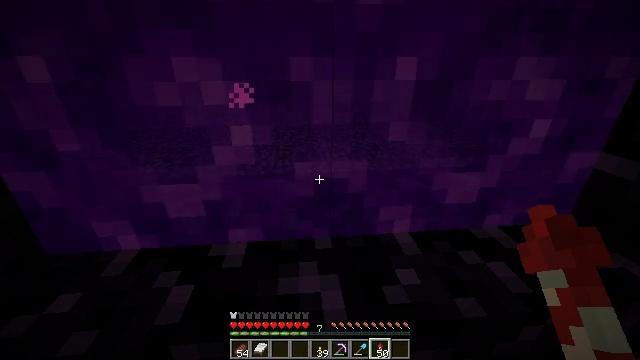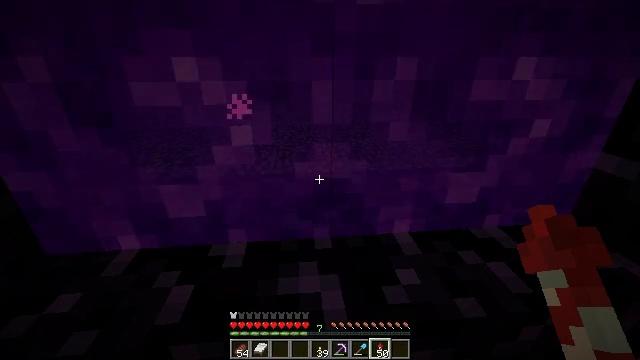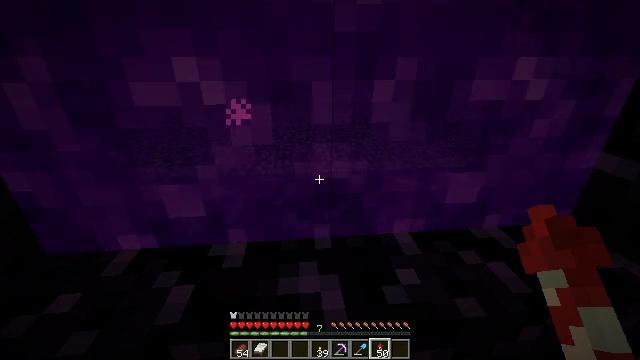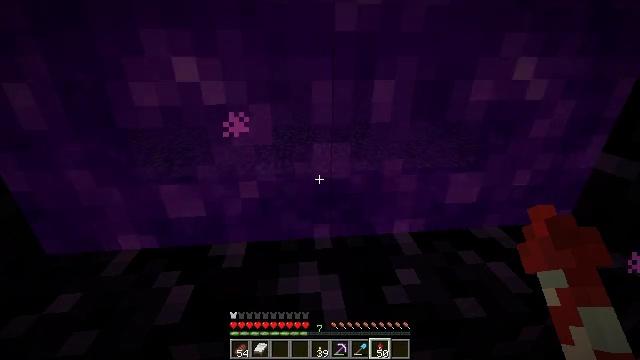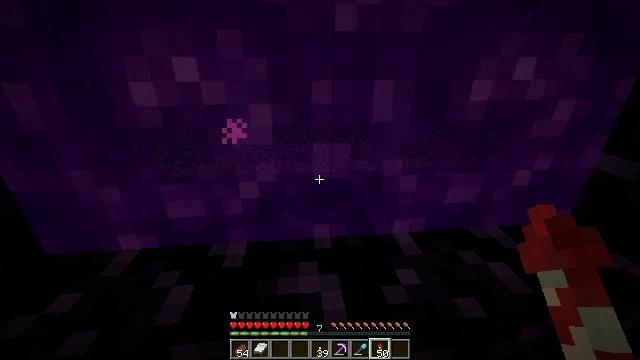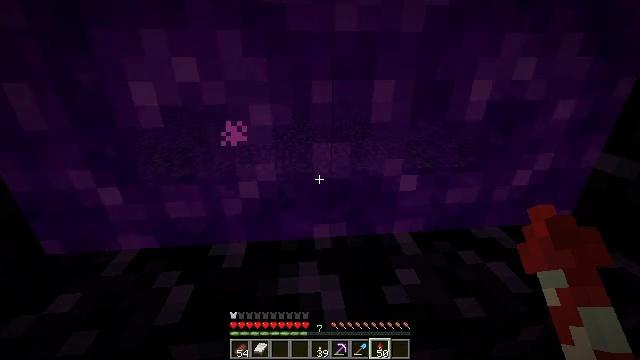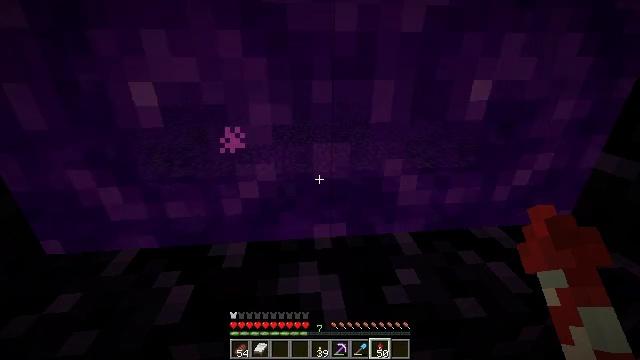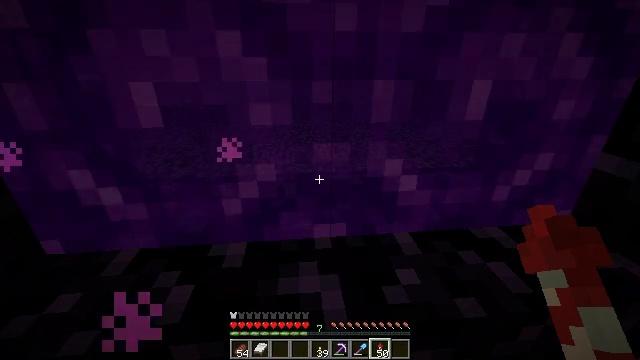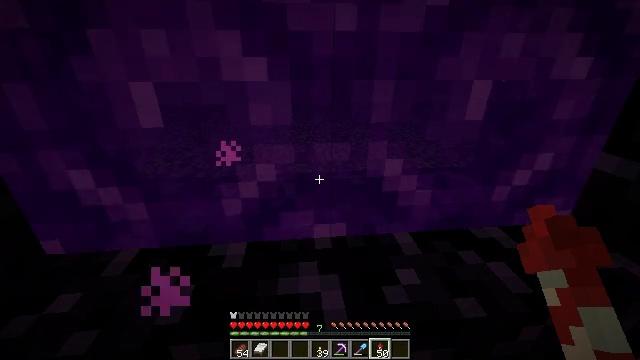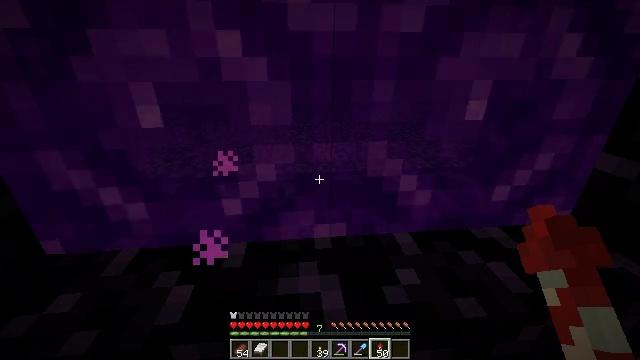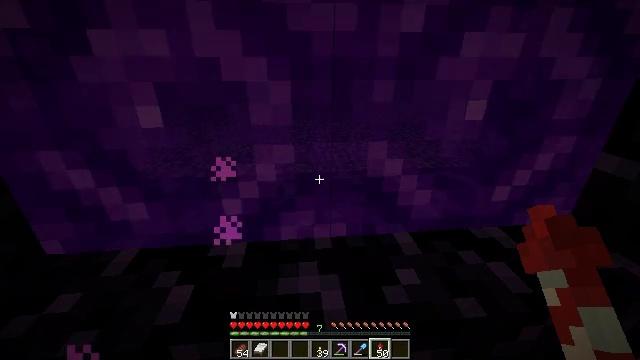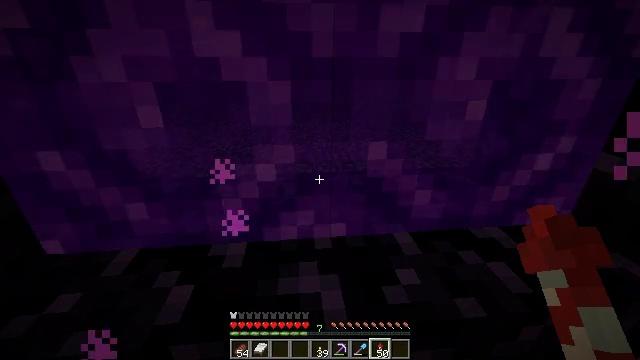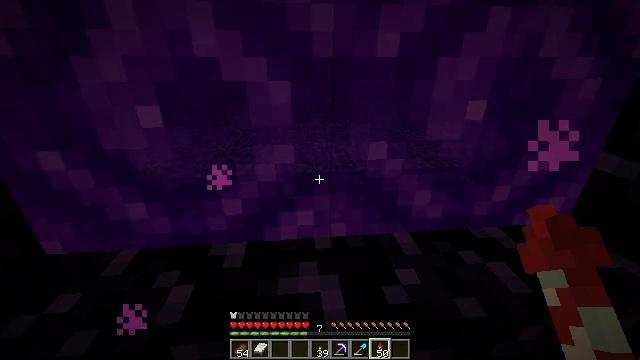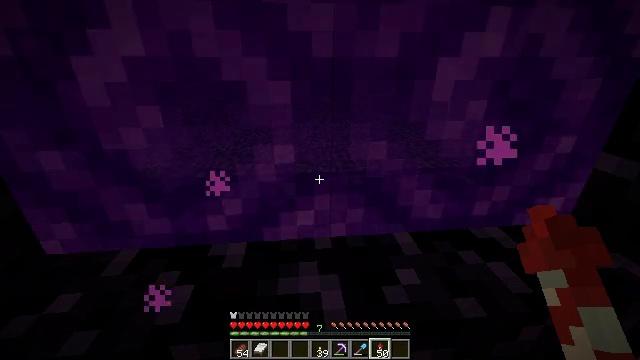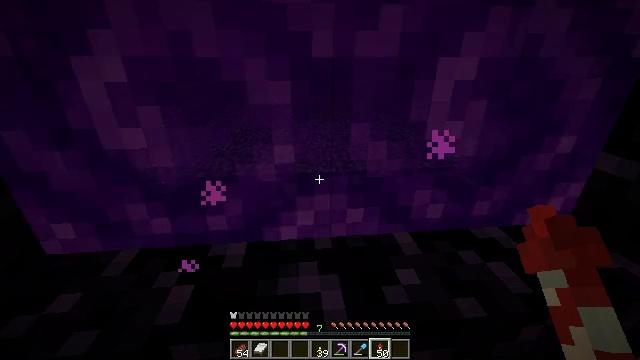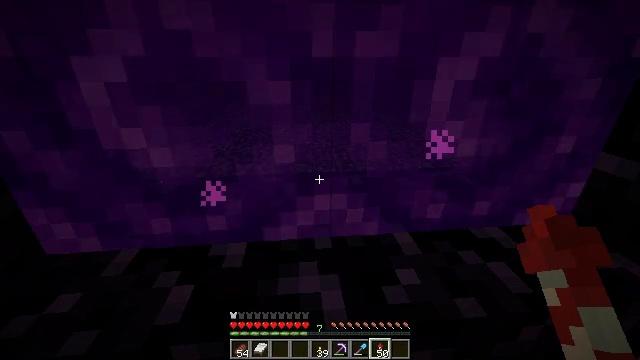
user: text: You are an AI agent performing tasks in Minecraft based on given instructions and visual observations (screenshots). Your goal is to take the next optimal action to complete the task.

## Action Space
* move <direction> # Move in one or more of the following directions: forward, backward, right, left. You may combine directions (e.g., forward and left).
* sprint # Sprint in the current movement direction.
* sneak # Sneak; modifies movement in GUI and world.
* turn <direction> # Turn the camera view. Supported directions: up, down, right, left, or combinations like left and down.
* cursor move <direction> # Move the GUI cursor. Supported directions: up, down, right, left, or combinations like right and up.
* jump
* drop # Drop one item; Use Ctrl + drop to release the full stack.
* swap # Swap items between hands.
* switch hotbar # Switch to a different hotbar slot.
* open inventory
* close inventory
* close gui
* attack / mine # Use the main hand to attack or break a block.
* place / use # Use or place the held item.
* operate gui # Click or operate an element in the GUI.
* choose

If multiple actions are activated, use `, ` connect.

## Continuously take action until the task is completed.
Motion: motion action
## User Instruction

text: Gather ice for building or crafting.
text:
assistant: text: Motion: no_op
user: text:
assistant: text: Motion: no_op
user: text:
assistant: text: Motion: no_op
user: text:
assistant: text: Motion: no_op
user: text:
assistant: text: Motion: no_op
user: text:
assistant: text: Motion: no_op
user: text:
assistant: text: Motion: no_op
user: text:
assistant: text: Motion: no_op
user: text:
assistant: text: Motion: no_op
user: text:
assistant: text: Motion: no_op
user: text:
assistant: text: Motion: no_op
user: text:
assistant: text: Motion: no_op
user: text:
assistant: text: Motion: no_op
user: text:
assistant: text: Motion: no_op
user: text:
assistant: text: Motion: no_op
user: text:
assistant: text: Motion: no_op
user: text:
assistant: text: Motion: no_op
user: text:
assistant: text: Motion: no_op
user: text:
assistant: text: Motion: no_op
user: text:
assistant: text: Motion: no_op
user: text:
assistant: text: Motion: no_op
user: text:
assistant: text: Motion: no_op
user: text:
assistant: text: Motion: no_op
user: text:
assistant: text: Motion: no_op
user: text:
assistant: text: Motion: no_op
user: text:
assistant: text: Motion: no_op
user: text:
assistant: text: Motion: no_op
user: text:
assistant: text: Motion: no_op
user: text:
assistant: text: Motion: no_op
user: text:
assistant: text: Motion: no_op